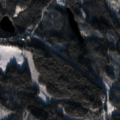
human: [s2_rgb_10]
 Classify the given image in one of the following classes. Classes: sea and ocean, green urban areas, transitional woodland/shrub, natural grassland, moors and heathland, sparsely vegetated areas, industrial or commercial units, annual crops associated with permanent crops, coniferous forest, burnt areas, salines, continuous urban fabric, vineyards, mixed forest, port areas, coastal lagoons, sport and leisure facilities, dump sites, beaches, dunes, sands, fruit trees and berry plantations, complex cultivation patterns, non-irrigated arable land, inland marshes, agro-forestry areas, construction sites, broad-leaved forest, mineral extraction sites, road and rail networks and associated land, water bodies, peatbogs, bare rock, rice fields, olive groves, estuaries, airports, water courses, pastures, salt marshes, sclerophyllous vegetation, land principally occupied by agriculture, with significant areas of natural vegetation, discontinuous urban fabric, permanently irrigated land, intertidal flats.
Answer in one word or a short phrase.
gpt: non-irrigated arable land, coniferous forest, mixed forest, transitional woodland/shrub